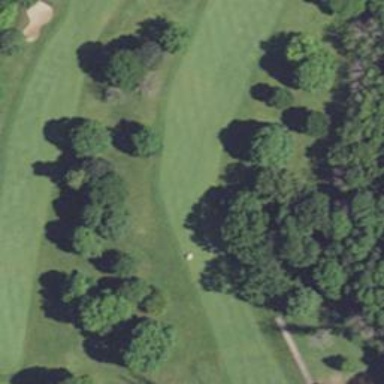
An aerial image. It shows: Golf hole.